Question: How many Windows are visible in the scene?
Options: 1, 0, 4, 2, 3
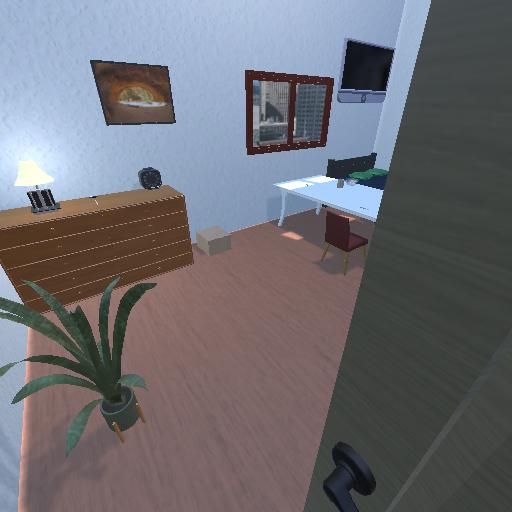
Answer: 1